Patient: sex F, age 65
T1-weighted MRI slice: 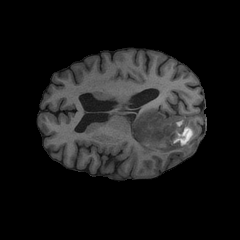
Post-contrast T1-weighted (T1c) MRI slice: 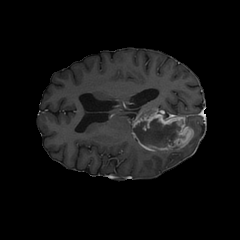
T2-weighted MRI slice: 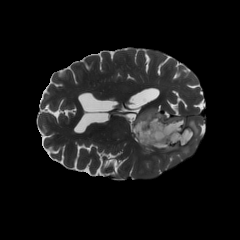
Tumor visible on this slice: yes
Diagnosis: Glioblastoma, IDH-wildtype
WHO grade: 4